Question: What is the result of this measurement?
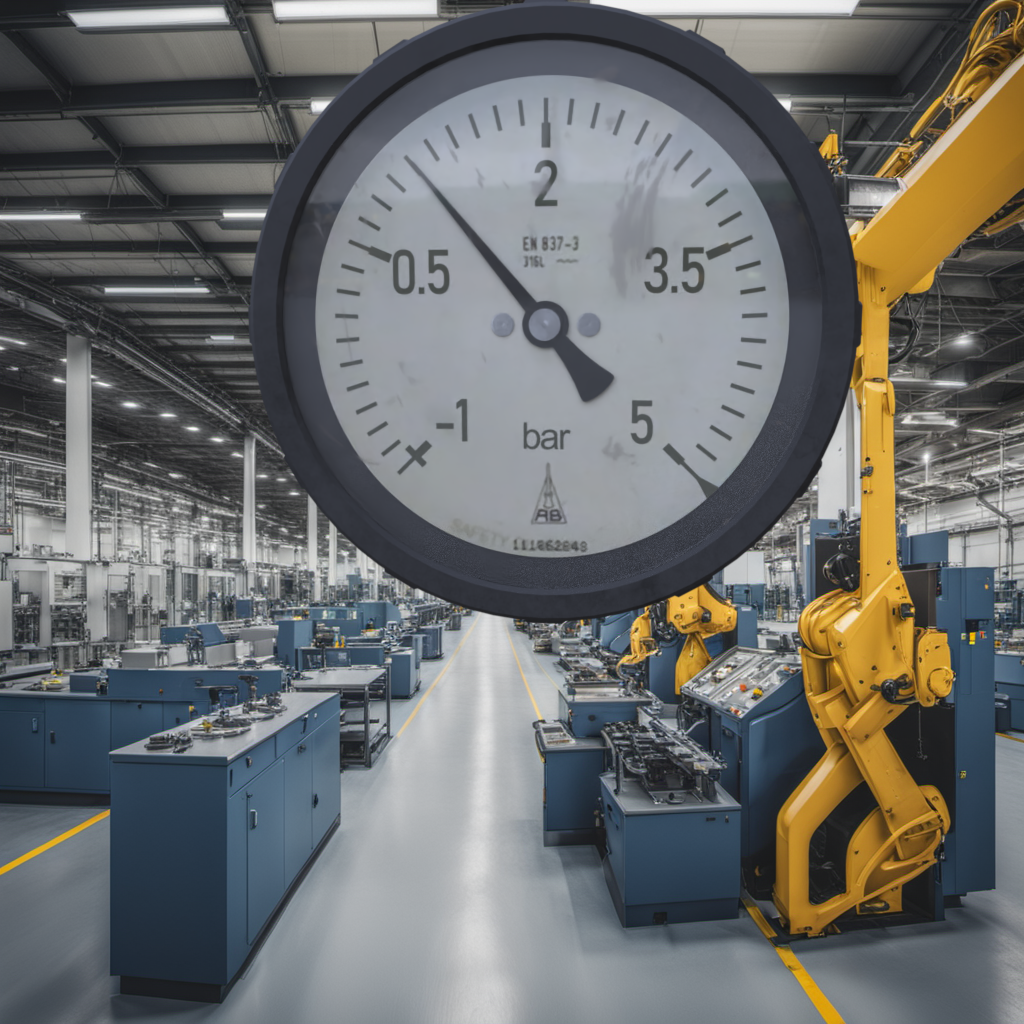
Answer: The result is 1.1
Question: What is the reading range of the measurement in the image?
Answer: The range is from -1 to 5
Question: What is the minimum and maximum value range of this measurement?
Answer: The minimum value is -1 and the maximum value is 5